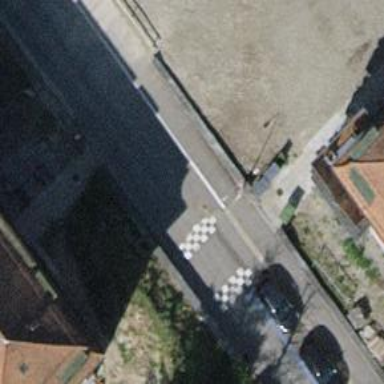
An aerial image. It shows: Motorcycle parking facility.